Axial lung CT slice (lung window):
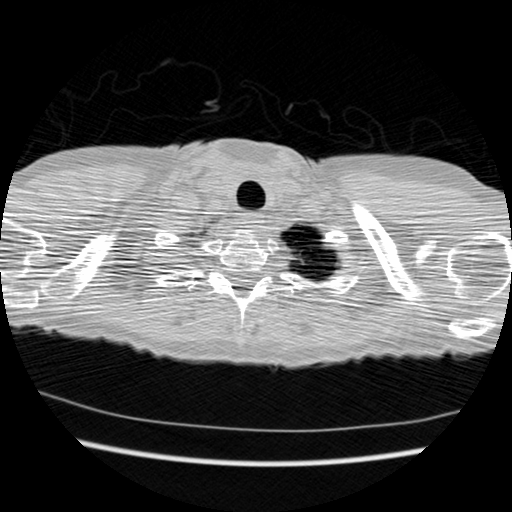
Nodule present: no